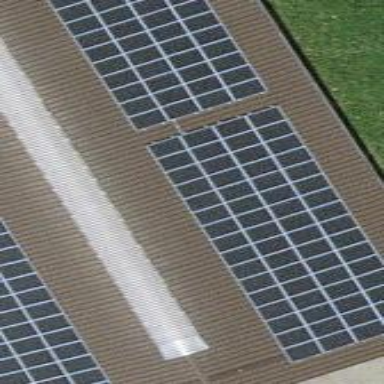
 consisting of solar photovoltaic panels."